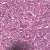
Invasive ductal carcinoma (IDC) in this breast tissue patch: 1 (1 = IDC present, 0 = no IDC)